Question: I am trying to draw slightly rotated text with Core Graphics on the iOS platform. Text renders fine when not rotating but the rendering system tries to lock onto pixels for rotated text.
For example: If you rotate a Core Graphics context by some small amount (like 2 degrees) and then draw text the individual characters will appear to jump up and down as Core Graphics locks the characters to the pixels (font hinting). I know that the text may become blurry if it would not lock onto the pixel grid but that's acceptable. Jumping characters are not. So how can I disable vertical font hinting? Hinting horizontal would be ok, but turning it all off is ok too.
---
'''
- (void)drawRect:(CGRect)rect {
CGContextRef context = UIGraphicsGetCurrentContext();
[self.backgroundColor setFill];
CGContextFillRect(context, rect);
CGContextSaveGState(context);
// rotate context
CGContextTranslateCTM(context, self.bounds.size.width / 2.0, self.bounds.size.width / 2.0);
CGContextRotateCTM(context, 2.0 * M_PI / 180.0);
CGContextTranslateCTM(context, -self.bounds.size.width / 2.0, -self.bounds.size.width / 2.0);
[[UIColor blackColor] setFill];
[self.title drawInRect:[self bounds] withFont:[UIFont systemFontOfSize:15.0]];
CGContextRestoreGState(context);
}
'''
---

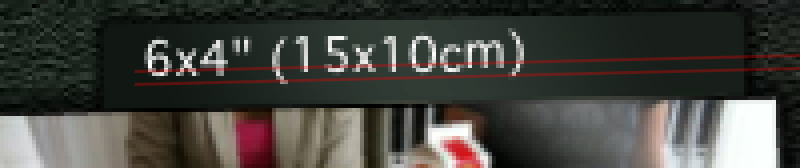
Answer: The only solution I have found is to get the actual Bezier paths of the glyphs with Core Text and draw those, which circumvents any vertical hinting. The following code excerpt is rather lengthy:
'''
CGRect textRect = CGRectMake(0.0, 0.0, 300.0, 190.0);
CGContextRef context = UIGraphicsGetCurrentContext();
// Flip coordinate system vertically.
CGContextSaveGState(context);
CGFloat rectHeight = textRect.size.height;
CGContextTranslateCTM(context, 0.0, rectHeight);
CGContextScaleCTM(context, 1.0f, -1.0f);
// Positive degrees because of flip.
CGAffineTransform rotationTransform = CGAffineTransformMakeRotation(2.0 * M_PI/180.0);
CGContextConcatCTM(context, rotationTransform);
CGFloat pointSize = 15.0;
CTFontRef font = CTFontCreateUIFontForLanguage(kCTFontSystemFontType,
pointSize,
NULL);
CGContextSetTextMatrix(context, CGAffineTransformIdentity);
NSDictionary *initialAttributes = (
@{
(NSString *)kCTFontAttributeName : (__bridge id)font,
(NSString *)kCTForegroundColorAttributeName : (__bridge id)[UIColor blackColor].CGColor
}
);
NSMutableAttributedString *attributedString =
[[NSMutableAttributedString alloc] initWithString:[self string]
attributes:initialAttributes];
//
// For typesetting a frame, we should create a paragraph style.
// Includes fix for CTFramesetter's wrong line spacing behavior.
// See Technical Q&A QA1698: "How do I work-around an issue where some lines
// in my Core Text output have extra line spacing?"
//
// Center alignment looks best when filling an ellipse.
CTTextAlignment alignment = kCTLeftTextAlignment;
CTLineBreakMode lineBreakMode = kCTLineBreakByWordWrapping;
// This is the leading in the historical sense, which is added to the point
// size but does not include it like the line height does.
CGFloat leading = 2.0;
// Still, for the fix we do need the line height.
CGFloat lineHeight = pointSize + leading;
CTParagraphStyleSetting paragraphStyleSettings[] =
{
{
kCTParagraphStyleSpecifierAlignment,
sizeof(alignment),
&alignment
},
{
kCTParagraphStyleSpecifierLineBreakMode,
sizeof(lineBreakMode),
&lineBreakMode
},
// These two specifiers fix the line spacing when set to line height.
{
kCTParagraphStyleSpecifierMinimumLineHeight,
sizeof(lineHeight),
&lineHeight
},
{
kCTParagraphStyleSpecifierMaximumLineHeight,
sizeof(lineHeight),
&lineHeight
}
// Very important: Do not set kCTParagraphStyleSpecifierLineSpacing too,
// or it will be added again!
};
CTParagraphStyleRef paragraphStyle = CTParagraphStyleCreate(
paragraphStyleSettings,
sizeof(paragraphStyleSettings) / sizeof(paragraphStyleSettings[0])
);
// Apply paragraph style to entire string. This cannot be done when the
// string is empty, by the way, because attributes can only be applied to
// existing characters.
NSRange stringRange = NSMakeRange(0, [attributedString length]);
[attributedString addAttribute:(NSString *)kCTParagraphStyleAttributeName
value:(__bridge id)(paragraphStyle)
range:stringRange];
// Create bezier path to contain our text.
CGMutablePathRef path = CGPathCreateMutable();
CGPathAddRect(path, NULL, textRect);
CTFramesetterRef framesetter = CTFramesetterCreateWithAttributedString((__bridge CFAttributedStringRef)(attributedString));
// Range with length 0 indicates that we want to typeset until we run out of
// text or space.
CTFrameRef frame = CTFramesetterCreateFrame(
framesetter,
CFRangeMake(0, 0),
path,
NULL
);
CFArrayRef lines = CTFrameGetLines(frame);
CFIndex lineCount = CFArrayGetCount(lines);
CFRange range = CFRangeMake(0, 0);
CGPoint lineOrigins[lineCount];
CTFrameGetLineOrigins(frame, range, lineOrigins);
for (NSUInteger lineIndex = 0; lineIndex < lineCount; ++lineIndex)
{
CTLineRef line = CFArrayGetValueAtIndex(lines, lineIndex);
CGPoint lineOrigin = lineOrigins[lineIndex];
CFArrayRef runs = CTLineGetGlyphRuns(line);
CFIndex runCount = CFArrayGetCount(runs);
for (NSUInteger runIndex = 0; runIndex < runCount; ++runIndex)
{
CTRunRef run = CFArrayGetValueAtIndex(runs, runIndex);
CFIndex glyphCount = CTRunGetGlyphCount(run);
CGGlyph glyphBuffer[glyphCount];
CTRunGetGlyphs(run, range, glyphBuffer);
CGPoint positionsBuffer[glyphCount];
CTRunGetPositions(run, range, positionsBuffer);
for (NSUInteger glyphIndex = 0; glyphIndex < glyphCount; ++glyphIndex)
{
CGGlyph glyph = glyphBuffer[glyphIndex];
CGPoint position = positionsBuffer[glyphIndex];
CGAffineTransform positionTransform = CGAffineTransformMakeTranslation(lineOrigin.x + position.x,
lineOrigin.y + position.y);
CGPathRef glyphPath = CTFontCreatePathForGlyph(font, glyph, &positionTransform);
CGContextAddPath(context, glyphPath);
}
}
}
CGContextSetFillColorWithColor(context, [UIColor blackColor].CGColor);
CGContextFillPath(context);
CFRelease(font);
CFRelease(framesetter);
// Use specialized release function when it exists.
CGPathRelease(path);
CGContextRestoreGState(context);
'''